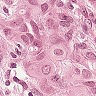
Metastatic tissue present: yes